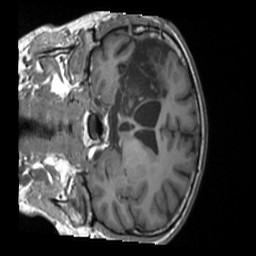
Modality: T1w
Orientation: coronal
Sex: male
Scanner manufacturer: siemens
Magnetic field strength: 3 T
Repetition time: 1.51 s
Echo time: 0.00226 s